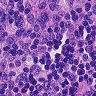
Metastatic tissue present: no